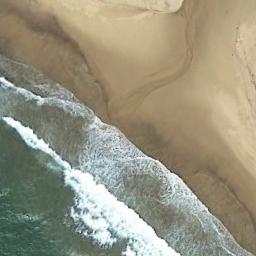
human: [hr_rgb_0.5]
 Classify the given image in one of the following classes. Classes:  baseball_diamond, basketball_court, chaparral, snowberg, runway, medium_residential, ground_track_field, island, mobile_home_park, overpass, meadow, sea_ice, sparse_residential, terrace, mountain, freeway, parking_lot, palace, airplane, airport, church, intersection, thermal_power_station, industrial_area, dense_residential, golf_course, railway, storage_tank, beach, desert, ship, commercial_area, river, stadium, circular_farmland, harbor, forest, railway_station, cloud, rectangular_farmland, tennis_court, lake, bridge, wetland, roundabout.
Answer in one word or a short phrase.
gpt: beach